Question: I don't know how to solve it but look at this:

When I pull to the right or down, then there are scrollbars.
Here is code:
'''
$(this).draggable({
stack: ".window",
containment: "document",
scroll: false,
...
'''
HTML code:
'''
<!DOCTYPE HTML>
<html lang="en-US">
<head>
<meta charset="UTF-8">
<title>Inteli Mirgo windows</title>
<link rel="stylesheet" type="text/css" href="styles/default/style.css" media="all" />
<link rel="stylesheet" type="text/css" href="styles/default/mirgo.css" media="all" />
<link rel="stylesheet" href="styles/default/jquery.ui.all.css">
<script src="scripts/jquery-1.6.2.js"></script>
<script src="scripts/jquery.ui.core.js"></script>
<script src="scripts/jquery.ui.widget.js"></script>
<script src="scripts/jquery.ui.mouse.js"></script>
<script src="scripts/jquery.ui.draggable.js"></script>
<script src="scripts/jquery.ui.resizable.js"></script>
<script src="scripts/jquery.ui.droppable.js"></script>
<script src="scripts/default/mirgo.js"></script>
</head>
<body>
<div class="window optionResizable" style="width: 300px; height: 200px; left: 150px; top: 160px;">
<div class="titleWindow">
Window #1
</div>
<div class="bodyWindow">
Content of window #1
</div>
</div>
<div class="window optionResizable" style="width: 200px; height: 100px; left: 300px; top: 140px;">
<div class="titleWindow">
Window #2
</div>
<div class="bodyWindow">
Content of window #2
</div>
</div>
<div class="window optionResizable" style="width: 500px; height: 500px; left: 600px; top: 20px;">
<div class="titleWindow">
Window #3
</div>
<div class="bodyWindow">
Content of window #3
</div>
</div>
</body>
</html>
'''
CSS:
'''
* {
margin: 0;
padding: 0;
}
body {
background: url('images/bg.png');
font-family: sans-serif;
font-size: 13px;
}
.window {
-webkit-border-radius: 5px;
-moz-border-radius: 5px;
border-radius: 5px;
background: #fff;
position: absolute !important;
border: 1px solid #CFCFCF;
-webkit-box-shadow: 1px 1px 5px 0px #BBBBBB;
-moz-box-shadow: 1px 1px 5px 0px #BBBBBB;
box-shadow: 1px 1px 5px 0px #BBBBBB;
}
...
'''
I don't know why it so, how I can solve this problem?
P.S.
I tried to use 'containment: "body"' but in firefox it doesn't works.
I added new div '<div id="wow">test</div>' which is standard div without any css and changed JS to: '$('#wow').draggable({stack: "#wow",containment: "document",scroll: false});' and same effect! Scrollbars again :(
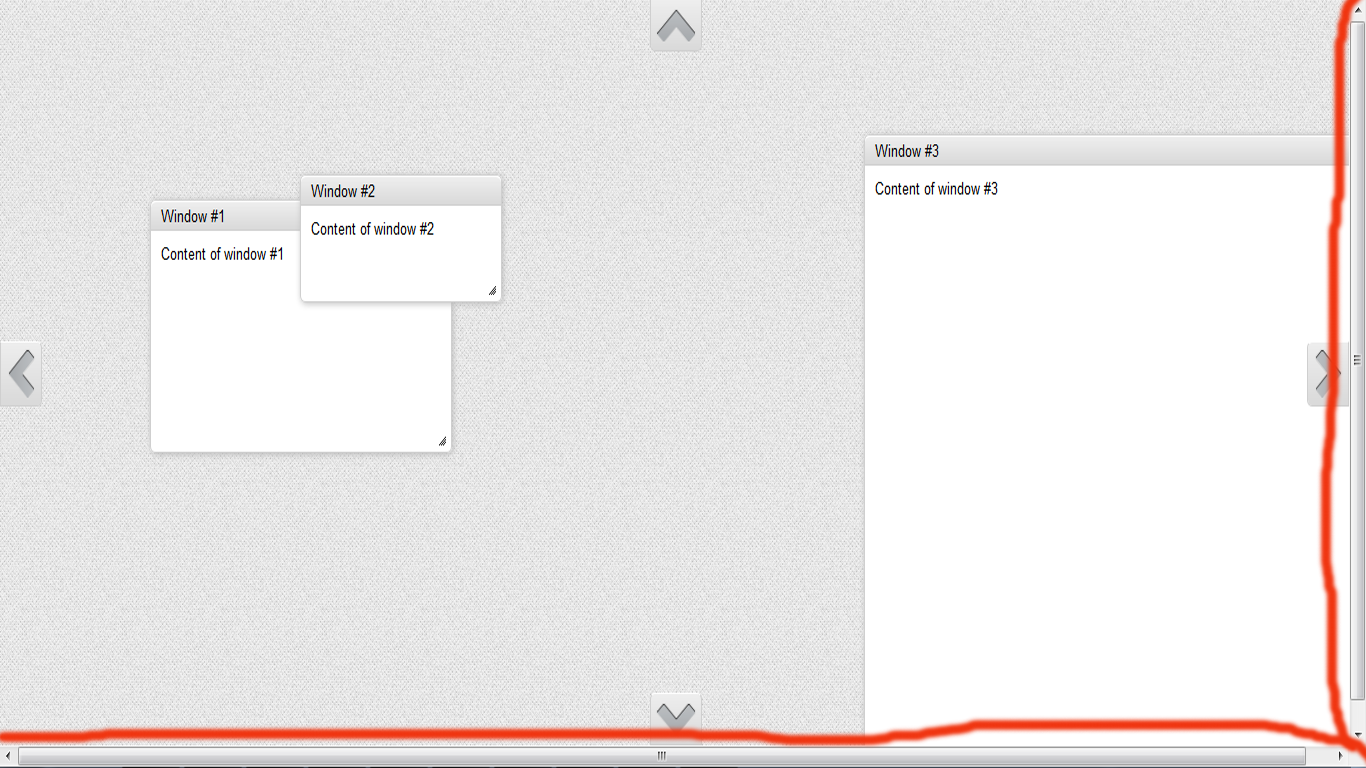
Answer: That's not the problem of jQuery UI, it's CSS
Try this:
'''
body{
overflow: hidden;
}
'''